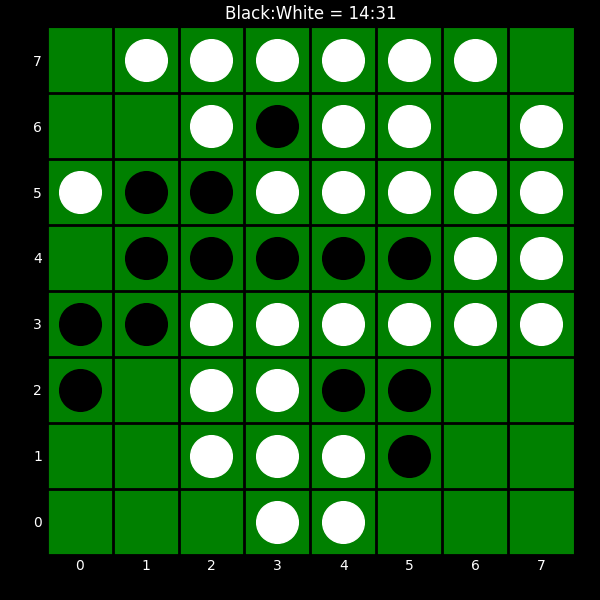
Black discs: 14
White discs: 31